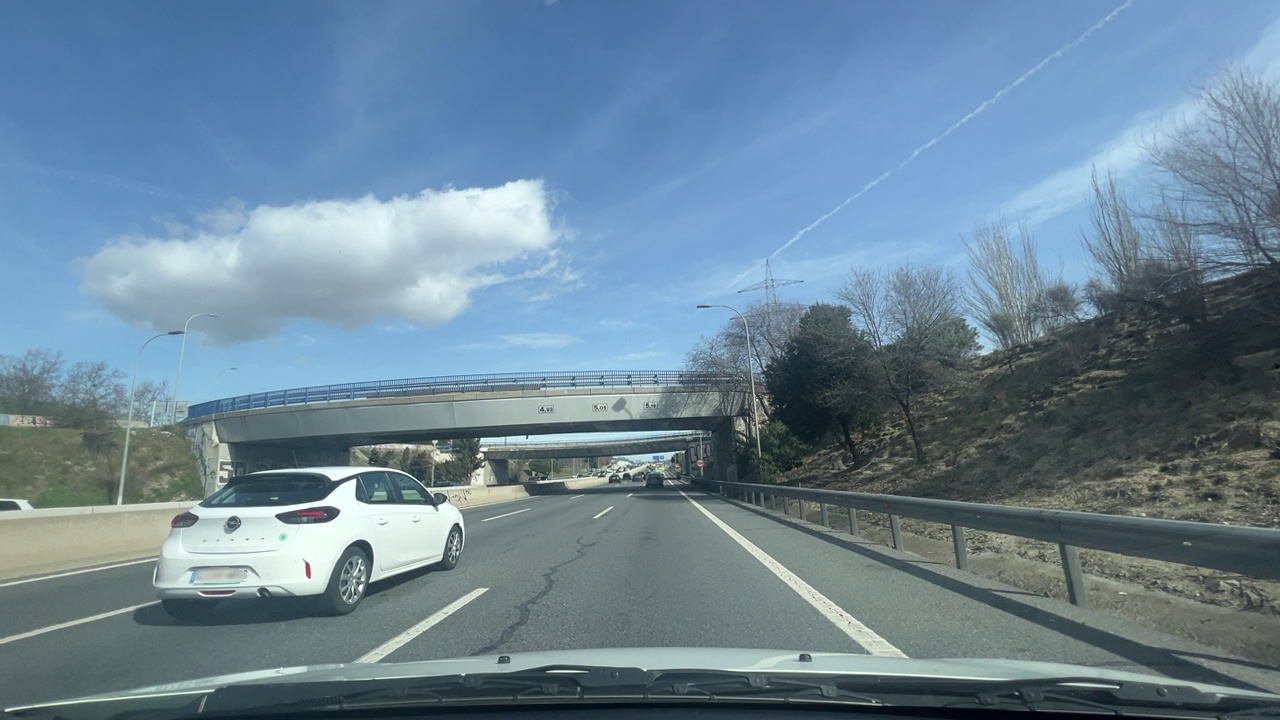
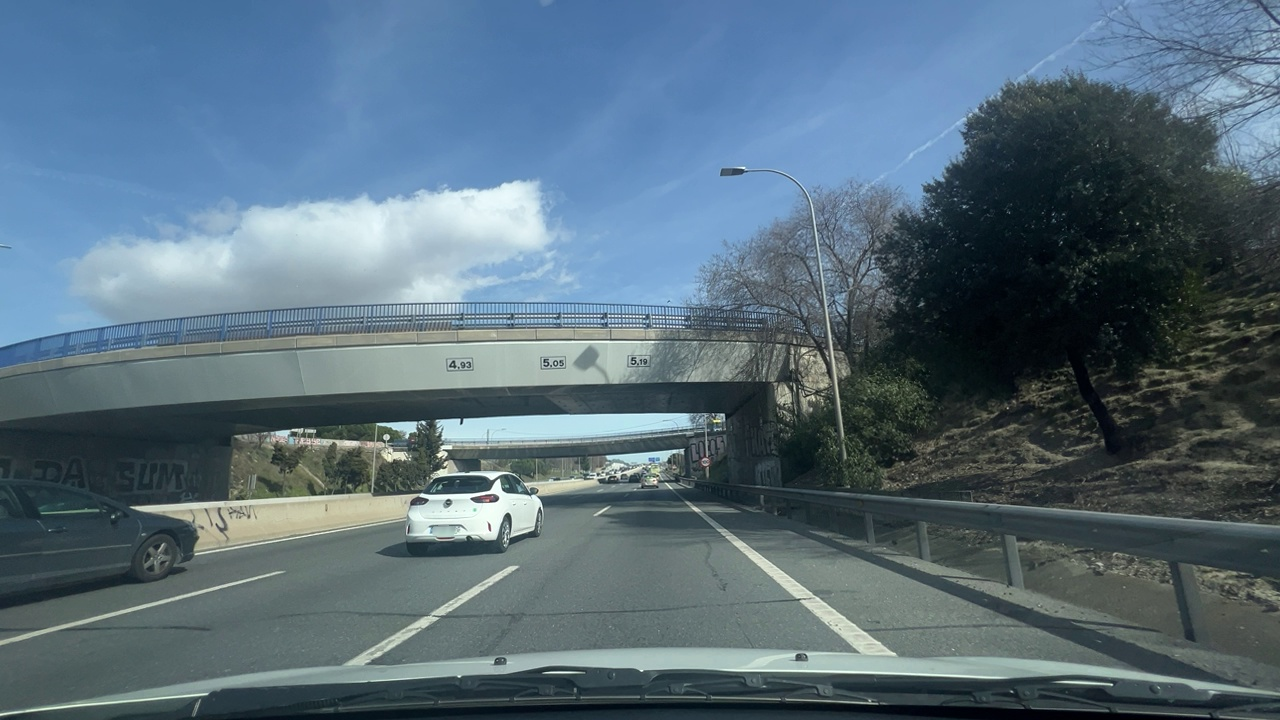
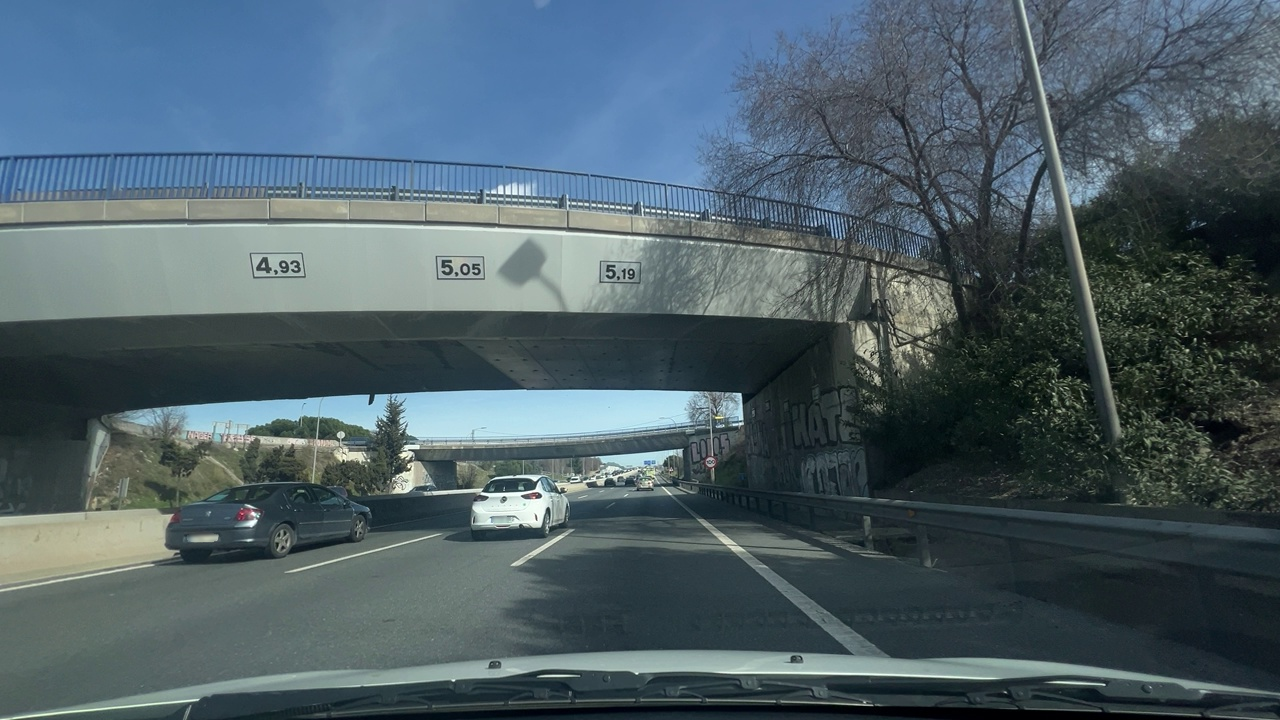
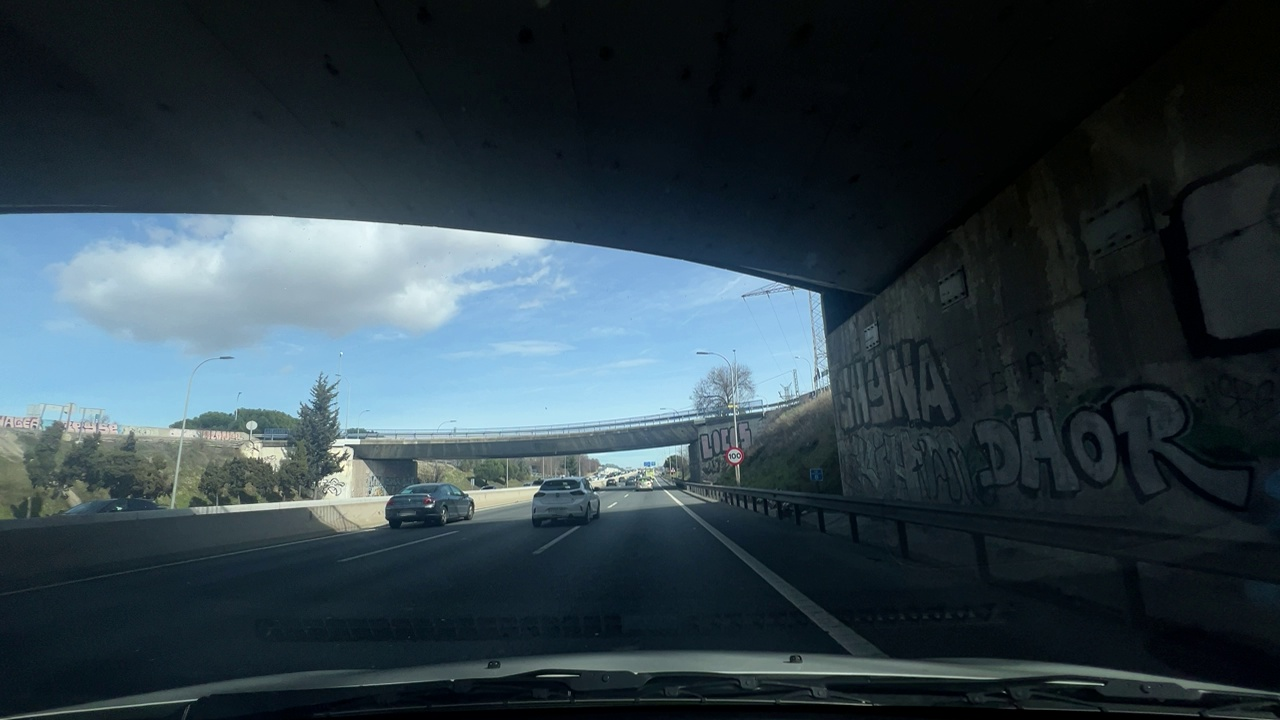
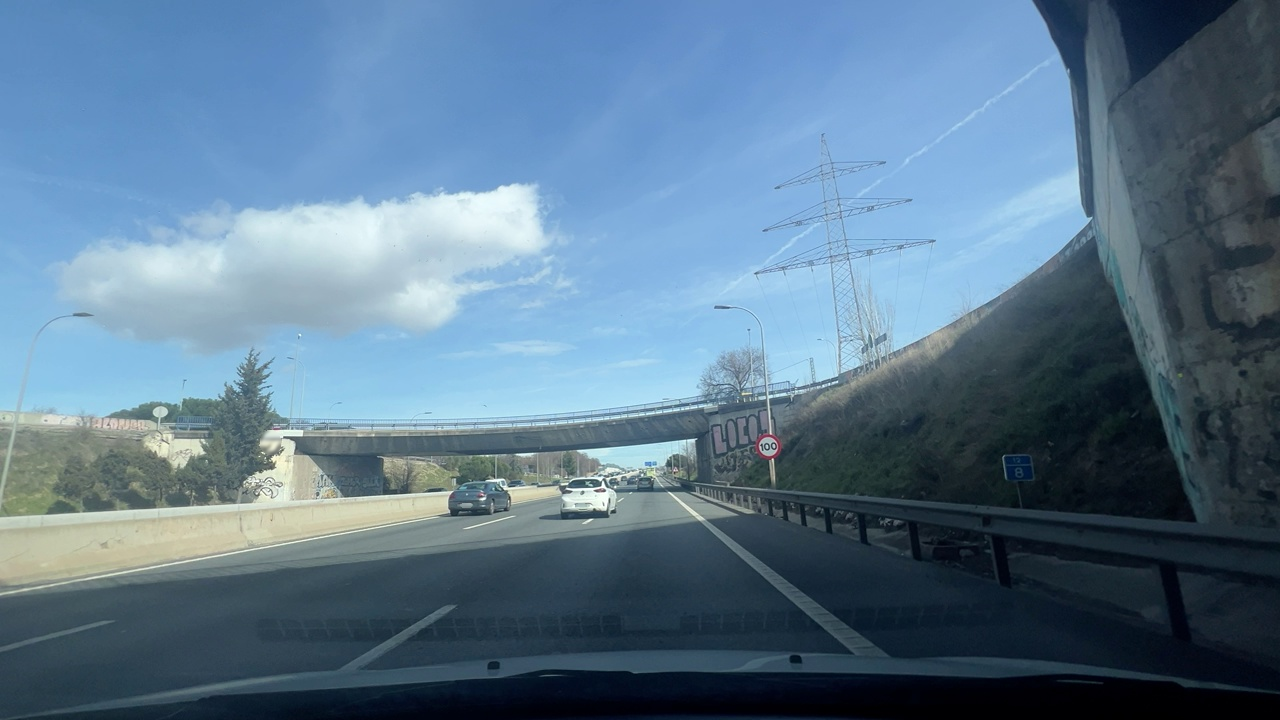
Situation: Speed limit adaptation
Question: Are multiple speed limit signs with different values visible?
Answer: No
Reasoning: There's a 100 km/h speed sign.

Situation: Speed limit adaptation
Question: Is there a speed limit sign regulating the ego lane?
Answer: Yes
Reasoning: There's a 100 km/h speed sign.

Situation: Speed limit adaptation
Question: What speed value is displayed on the visible speed limit sign?
Answer: 100
Reasoning: There's a 100 km/h speed sign.

Situation: Speed limit adaptation
Question: Is the ego vehicle traveling on a highway?
Answer: Yes
Reasoning: There are three lanes.

Situation: Speed limit adaptation
Question: Is the ego vehicle entering or exiting a highway?
Answer: No
Reasoning: The ego vehicle is already in the highway.

Situation: Speed limit adaptation
Question: Are speed bumps, crosswalks, or construction-related obstacles present in the ego lane?
Answer: No
Reasoning: There are no visible obstacles nor speedbumps.